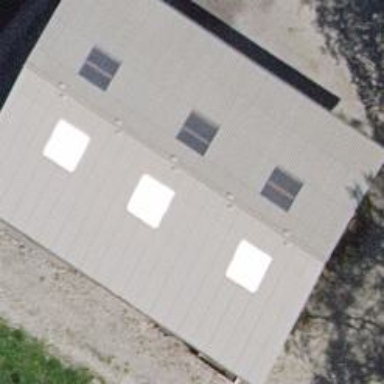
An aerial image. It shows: Hangar building.